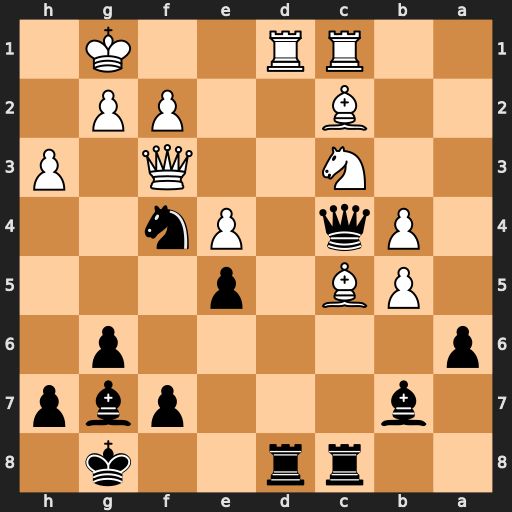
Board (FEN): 2rr2k1/1b3pbp/p5p1/1PB1p3/1Pq1Pn2/2N2Q1P/2B2PP1/2RR2K1
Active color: b
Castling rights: -
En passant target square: -
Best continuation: Qxc3 Rxd8+ Rxd8 Qxc3 Ne2+ Kh2 Nxc3 bxa6 Bxa6